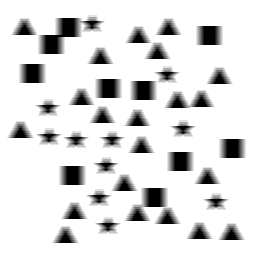
Squares: 10
Triangles: 21
Stars: 11
Total shapes: 42